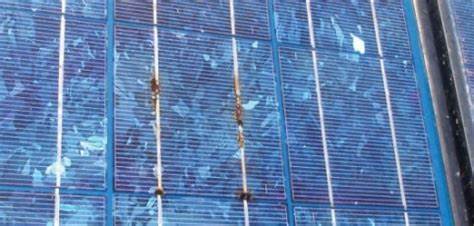
Label: Electrical-damage